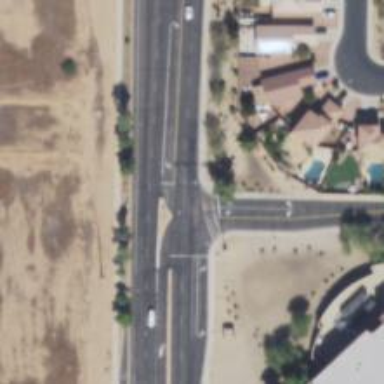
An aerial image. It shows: Solid stop line on the road.